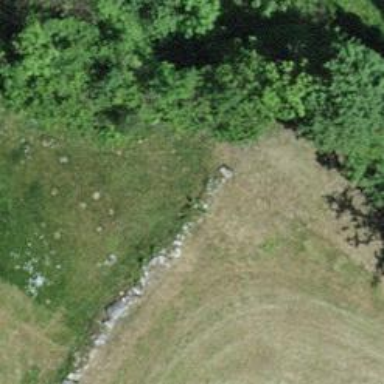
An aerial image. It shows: Wall barrier.